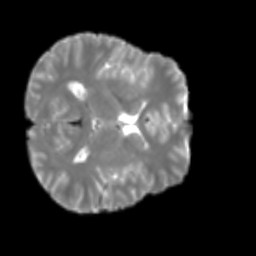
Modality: T2w
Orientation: axial
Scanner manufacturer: siemens
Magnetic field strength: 3 T
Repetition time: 4 s
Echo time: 0.0594 s